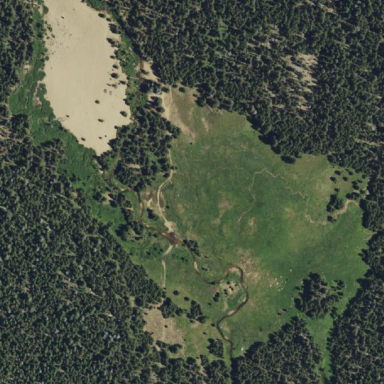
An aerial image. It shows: Wet meadow with wood vegetation.